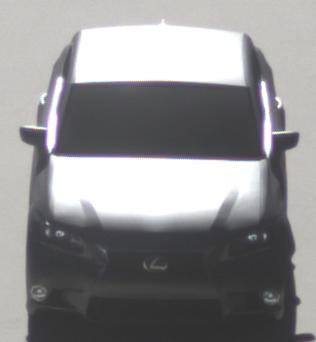
Make: Lexus
Model: GS 250
Detailed model: GS (L10)
Model produced from: 2012/06
Model produced until: 2013/12
Doors: 4
Color: gray
Road condition: dry road
Daytime: morning or afternoon
Contrast: high contrast